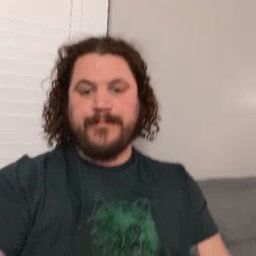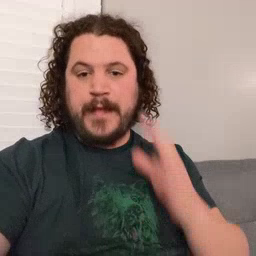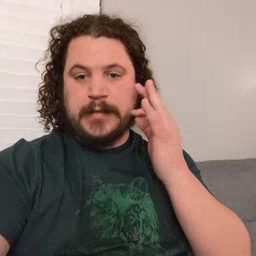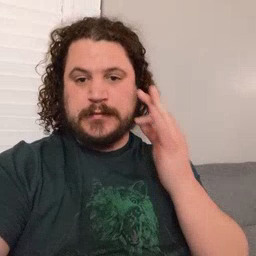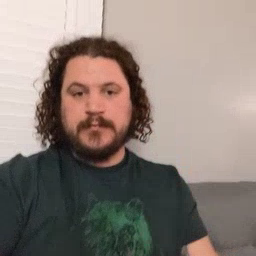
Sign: cat